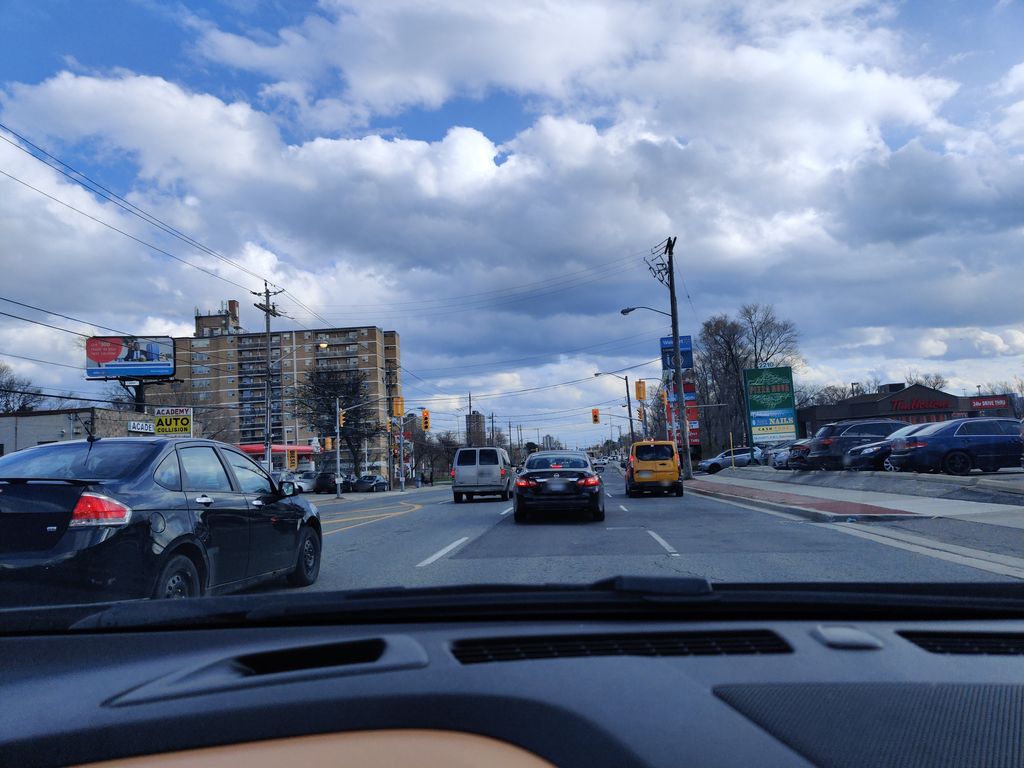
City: toronto